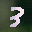
Label: 3